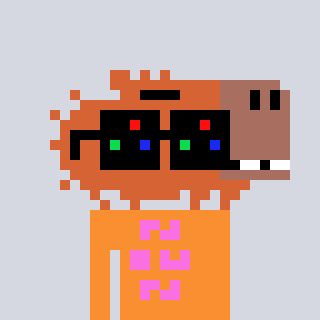
a pixel art character with square black sunglasses, a capybara-shaped head and a orange-colored body on a cool background